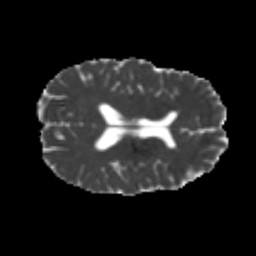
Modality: MD
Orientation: axial
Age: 25
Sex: male
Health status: healthy
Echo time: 0.074 s